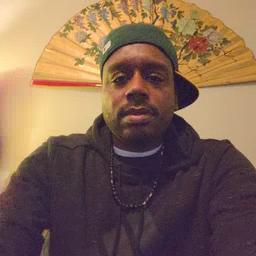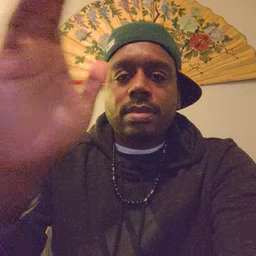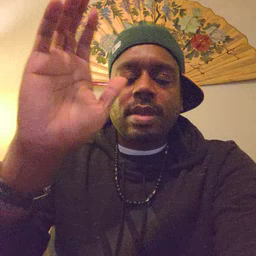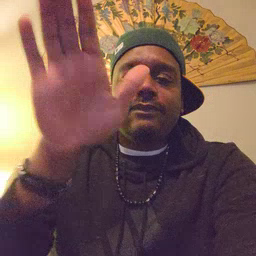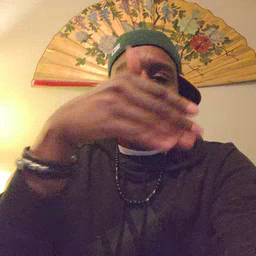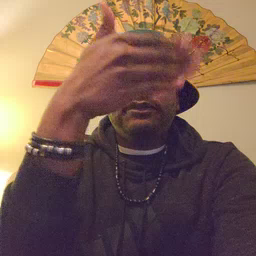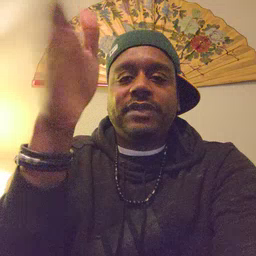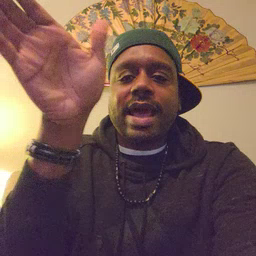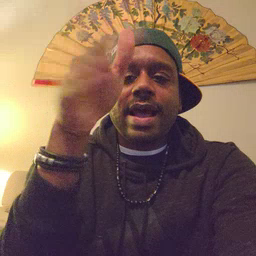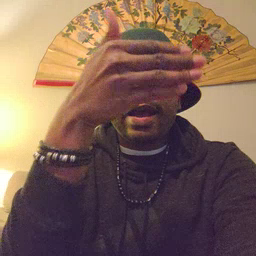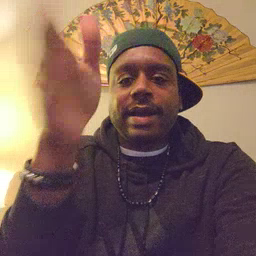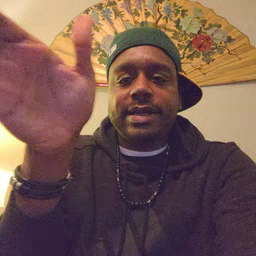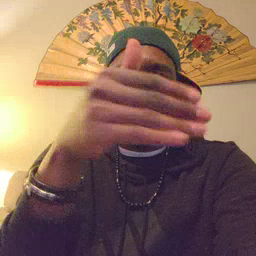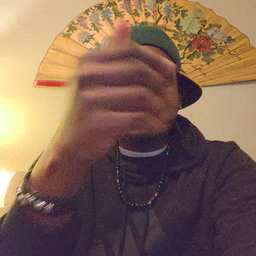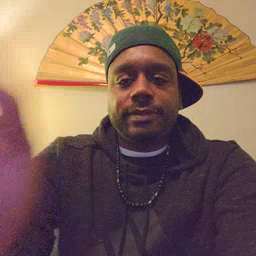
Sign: flag